Question: I have a jqgrid where there are 19 columns, I want to display full column headers and have a horizontal scroll bar (only when the the header columns exceed the 'mainWidth')
This is how I get my grids, but as you can see in panel all the 5 header columns are visible i want similar thing in panel but in this case as it will increase the width of the container so a horizontal scroll bar should appear displaying all the columns

Below is my code for the jqgrid
'''
var mainWidth=jQuery('#detailTable').width();
panels+='<div title="Database Release" class="class">'+
'<div class="jqUIDiv" style="width:'+mainWidth+'px; overflow-x:auto;">'+
'<table id="tblOrsDatabaseRelease" width="100%"></table>'+
'<div id="OrsDatabaseReleaseGridpager"></div>'+
'</div>'+
'</div>';
$('#detailTable').empty();
$('<div>')
.html('<div class="titleBlue">ORS Information</div>'+panels)
.appendTo('#detailTable').delay(10).queue(function(){
$('.class').jPanel({
'effect' : 'fade',
'speed' : 'slow',
'easing' : 'swing'
});
});
'''
I am using <URL> above
'''
//Master Database Release
jQuery("#tblOrsDatabaseRelease").jqGrid({
datatype: "clientSide",
colNames:['Debug Ind','Debug File Path','Debug Level','Debug File Name','LOG_FILE_SIZE','LOG_FILE_NUMBER','TNS_NAME','CONNECTION_PORT','ORACLE_SID','DATABASE_HOST','SCHEMA_WRITE_LOCK_DISABLED_IND','COLUMN_LENGTH_IN_BYTES_IND','MTIP_REGENERATION_REQUIRED_IND','GLOBAL_NOLOGGING_IND','PRODUCTION_MODE_IND','LAST_CHANGE_DATE','API_BATCH_INTEROP_IND','ZDT_IND','WORKFLOW_ENGINE_NAME'],
colModel:[
{name:'debugInd',index:'debugInd', align:"left"},
{name:'debugFilePath',index:'debugFilePath', align:"left"},
{name:'debugLevel',index:'debugLevel', align:"left"},
{name:'debugFileName',index:'debugFileName', align:"left"},
{name:'LOG_FILE_SIZE',index:'LOG_FILE_SIZE', align:"left"},
{name:'LOG_FILE_NUMBER',index:'LOG_FILE_NUMBER', align:"left"},
{name:'TNS_NAME',index:'TNS_NAME', align:"left"},
{name:'CONNECTION_PORT',index:'CONNECTION_PORT', align:"left"},
{name:'ORACLE_SID',index:'ORACLE_SID', align:"left"},
{name:'DATABASE_HOST',index:'DATABASE_HOST', align:"left"},
{name:'SCHEMA_WRITE_LOCK_DISABLED_IND',index:'SCHEMA_WRITE_LOCK_DISABLED_IND', align:"left"},
{name:'COLUMN_LENGTH_IN_BYTES_IND',index:'COLUMN_LENGTH_IN_BYTES_IND', align:"left"},
{name:'MTIP_REGENERATION_REQUIRED_IND',index:'MTIP_REGENERATION_REQUIRED_IND', align:"left"},
{name:'GLOBAL_NOLOGGING_IND',index:'GLOBAL_NOLOGGING_IND', align:"left"},
{name:'PRODUCTION_MODE_IND',index:'PRODUCTION_MODE_IND', align:"left"},
{name:'LAST_CHANGE_DATE',index:'LAST_CHANGE_DATE', align:"left"},
{name:'API_BATCH_INTEROP_IND',index:'API_BATCH_INTEROP_IND', align:"left"},
{name:'ZDT_IND',index:'ZDT_IND', align:"left"},
{name:'WORKFLOW_ENGINE_NAME',index:'WORKFLOW_ENGINE_NAME', align:"left"}
],
pagination:true,
pager : '#OrsDatabaseReleaseGridpager',
rowNum:10,
rowList:[10,50,100],
scrollOffset:0,
height: 'auto',
autowidth:true,
viewrecords: true,
gridview: true,
edit:false,
add:false,
del:false,
loadComplete: function() {
var gr = jQuery('#tblOrsDatabaseRelease');
fixGridWidth(gr);
}
});
for(var i=0;i<orsDbRelease.length;i++)
jQuery("#tblOrsDatabaseRelease").jqGrid('addRowData',i+1,orsDbRelease[i]);
jQuery("#tblOrsDatabaseRelease").setGridParam({rowNum:10}).trigger("reloadGrid
'''
I used <URL> to get the below function
'''
var fixGridWidth = function (grid) {
var gviewScrollWidth = grid[0].parentNode.parentNode.parentNode.scrollWidth;
var mainWidth = jQuery('#detailTable').width();
var gridScrollWidth = grid[0].scrollWidth;
var htable = jQuery('table.ui-jqgrid-htable', grid[0].parentNode.parentNode.parentNode);
var scrollWidth = gridScrollWidth;
if (htable.length > 0) {
var hdivScrollWidth = htable[0].scrollWidth;
if ((gridScrollWidth < hdivScrollWidth))
scrollWidth = hdivScrollWidth; // max (gridScrollWidth, hdivScrollWidth)
}
if (gviewScrollWidth != scrollWidth || scrollWidth > mainWidth) {
var newGridWidth = (scrollWidth <= mainWidth)? scrollWidth: mainWidth; // min (scrollWidth, mainWidth)
// if the grid has no data, gridScrollWidth can be less then hdiv[0].scrollWidth
if (newGridWidth != gviewScrollWidth)
grid.jqGrid("setGridWidth", newGridWidth);
}
};
'''
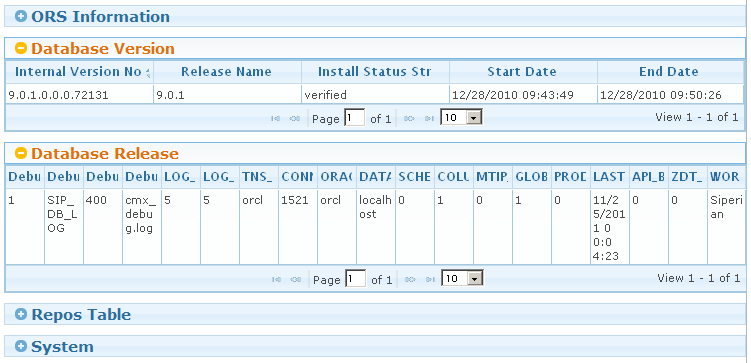
Answer: I suppose that the problem which you have exists because of misunderstanding of different parameters of jqGrid which defines column width. To tell the trust there are many scenarios of the width choosing and you are not the only person who don't full understand the possibilities of choosing width of grid and columns in jqGrid.
You wrote
> I have a jqgrid where there are 19 columns, I want to display full
column headers and have a horizontal scroll bar.
To implement the requirements you need do following
- 'autowidth: true'- 'shrinkToFit: false'- 'width''colModel''width''width: 150''shrinkToFit: false'- 'width'- 'fixGridWidth''loadComplete'
I don't use JPanel plugin and don't see any advantage of the plugin comparing to <URL> widget. Probably there are some issues specific for JPanel plugin. Nevertheless I suppose that you should remove 'width="100%"' attribute from the '<table>' element which you will use as grid.
I can't test my suggestions in your environment, but I hope it is very close to what you need.
Some common remarks to your code:
- 'pagination''edit''add''del'- 'data: orsDbRelease''addRowData''reloadGrid''data'- 'align''colModel'<URL>